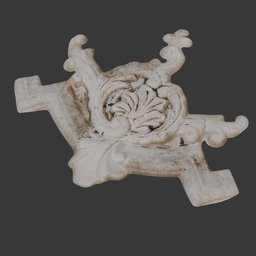
Label: decoration